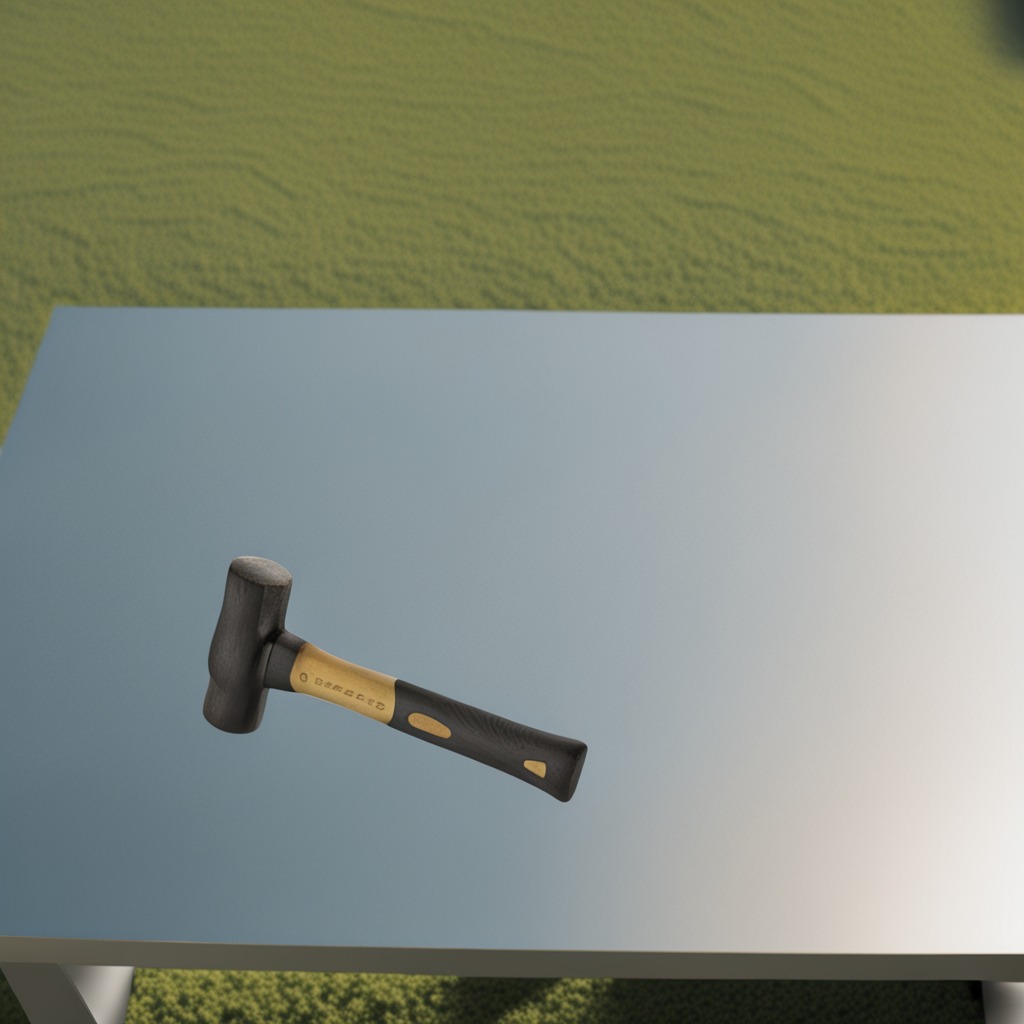
A hammer is lying on the table.